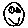
Label: smiley face